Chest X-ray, AP view. Patient: 28 years old, sex M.
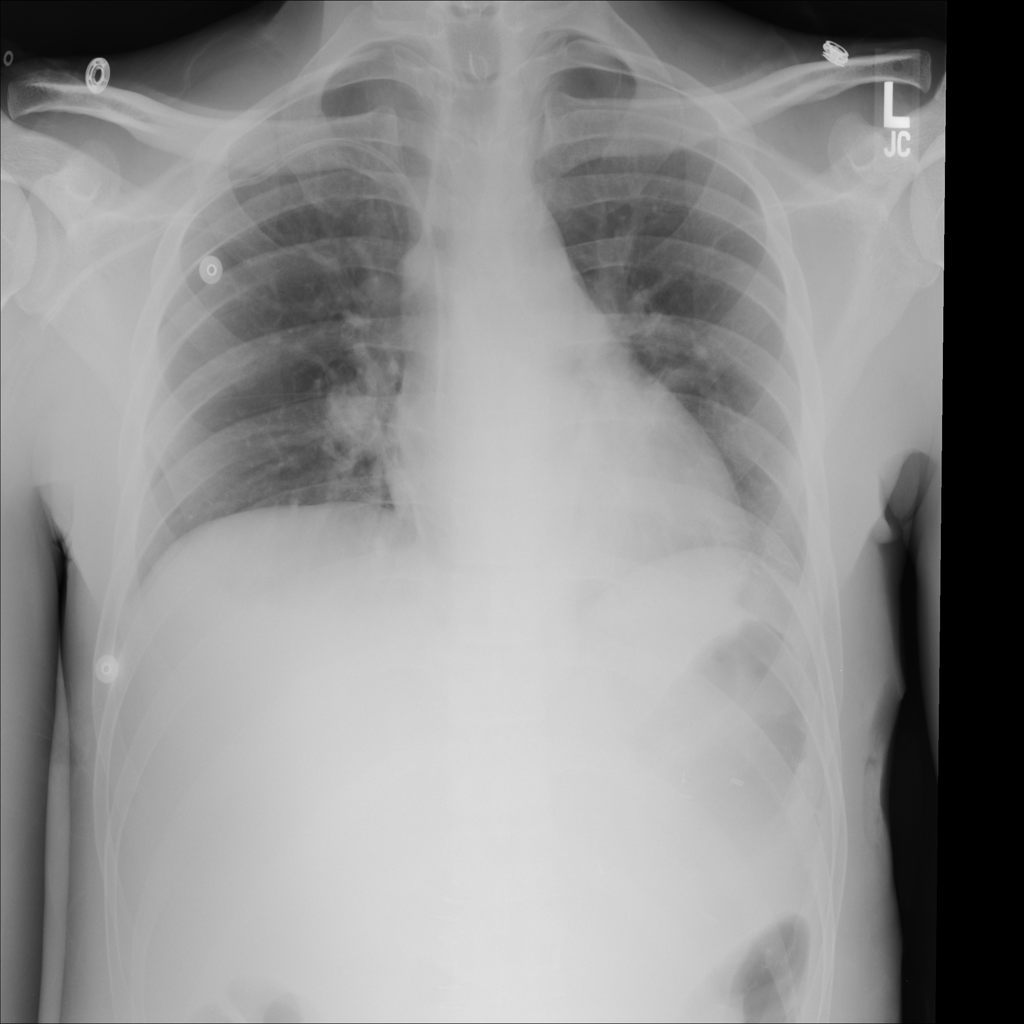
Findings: No Finding